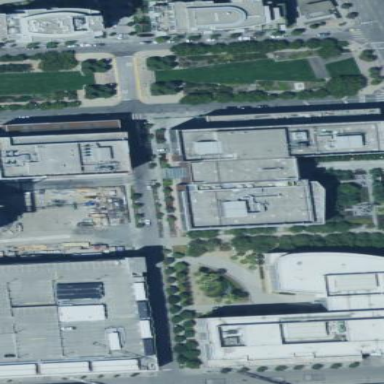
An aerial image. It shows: Office building.